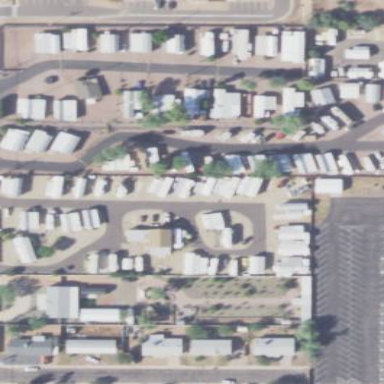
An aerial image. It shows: Mobile residential area.